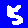
Digit: 5